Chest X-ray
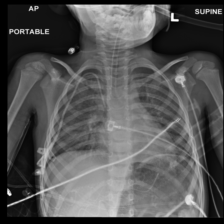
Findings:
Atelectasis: negative
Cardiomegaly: negative
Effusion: negative
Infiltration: negative
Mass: negative
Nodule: negative
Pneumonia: negative
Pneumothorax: negative
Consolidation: negative
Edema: negative
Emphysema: negative
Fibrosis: negative
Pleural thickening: negative
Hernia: negative